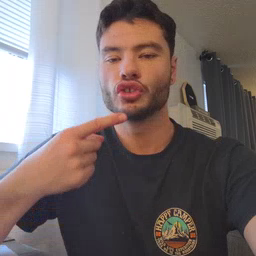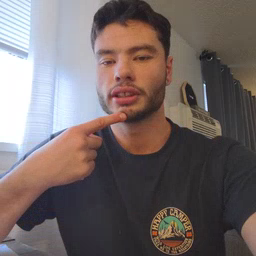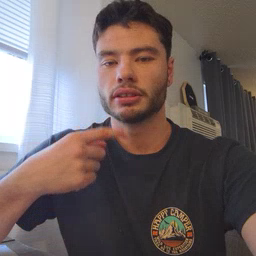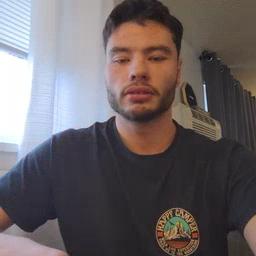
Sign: chin